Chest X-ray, PA view. Patient: 60 years old, sex M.
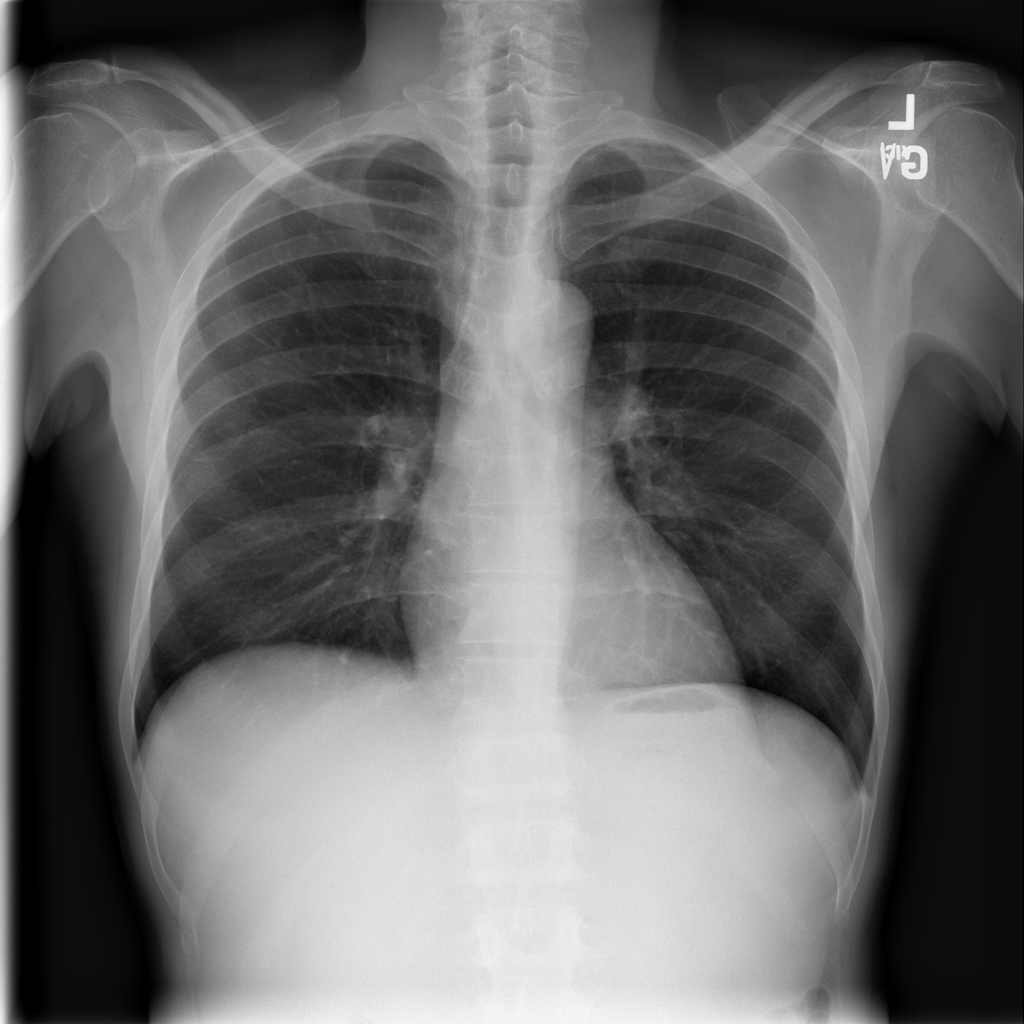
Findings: No Finding